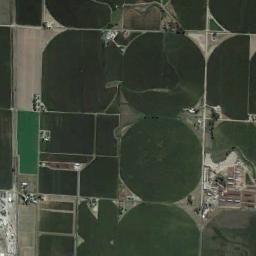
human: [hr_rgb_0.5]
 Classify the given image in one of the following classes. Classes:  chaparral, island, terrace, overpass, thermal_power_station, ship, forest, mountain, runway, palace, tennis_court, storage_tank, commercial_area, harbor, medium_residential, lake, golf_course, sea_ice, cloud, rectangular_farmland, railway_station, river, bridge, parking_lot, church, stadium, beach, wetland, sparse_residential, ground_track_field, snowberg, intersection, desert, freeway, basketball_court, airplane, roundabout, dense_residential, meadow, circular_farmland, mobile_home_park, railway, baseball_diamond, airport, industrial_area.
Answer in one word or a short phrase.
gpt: circular_farmland